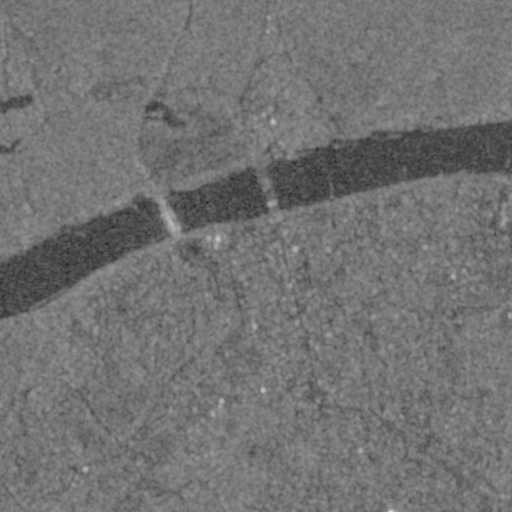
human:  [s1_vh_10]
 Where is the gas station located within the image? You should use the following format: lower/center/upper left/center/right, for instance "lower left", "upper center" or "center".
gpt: The gas station is located in the lower center of the image.
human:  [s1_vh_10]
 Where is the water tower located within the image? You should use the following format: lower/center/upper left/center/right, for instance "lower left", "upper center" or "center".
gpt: The water tower is located in the lower right of the image.
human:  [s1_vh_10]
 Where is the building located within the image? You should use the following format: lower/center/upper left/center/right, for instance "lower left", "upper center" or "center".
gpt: The building is located in the lower center of the image.
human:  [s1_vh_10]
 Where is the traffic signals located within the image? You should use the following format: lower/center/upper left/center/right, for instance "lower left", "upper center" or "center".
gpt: The traffic signals is located in the lower center of the image.
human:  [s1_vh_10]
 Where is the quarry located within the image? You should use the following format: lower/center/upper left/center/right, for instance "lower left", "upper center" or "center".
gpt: There is no quarry in the image.

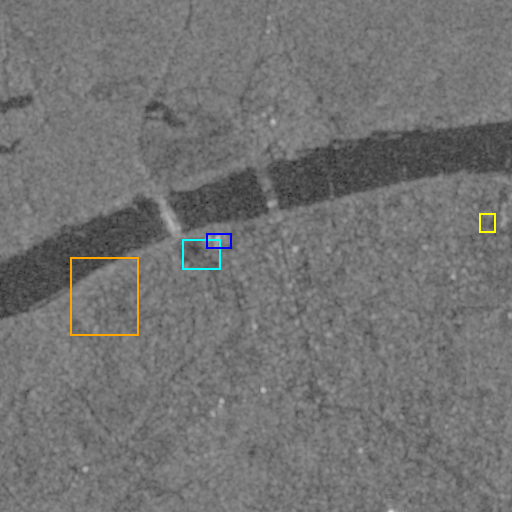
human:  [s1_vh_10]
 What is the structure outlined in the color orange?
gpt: The structure outlined in orange is a park.
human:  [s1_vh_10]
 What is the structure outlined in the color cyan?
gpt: The structure outlined in cyan is a parking lot.
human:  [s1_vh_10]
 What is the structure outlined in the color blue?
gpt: The structure outlined in blue is a building.
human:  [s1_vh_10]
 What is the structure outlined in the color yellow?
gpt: The structure outlined in yellow is a building.
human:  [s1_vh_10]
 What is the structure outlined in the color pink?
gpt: There is no pink outline.